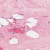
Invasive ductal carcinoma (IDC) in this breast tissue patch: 0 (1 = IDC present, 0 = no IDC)